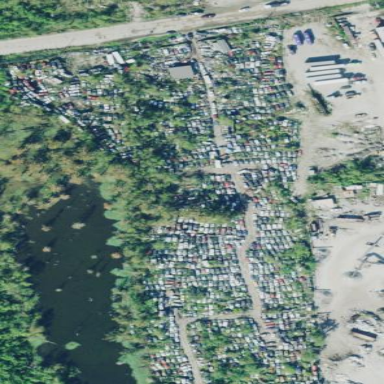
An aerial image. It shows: Scrap yard situated in industrial area.